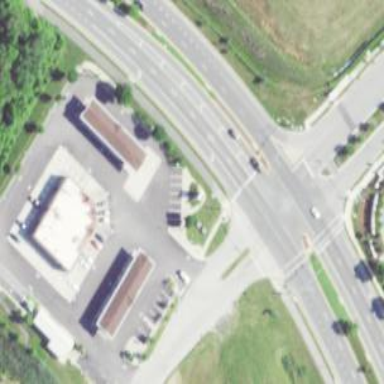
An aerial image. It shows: Marked crossing on the road.